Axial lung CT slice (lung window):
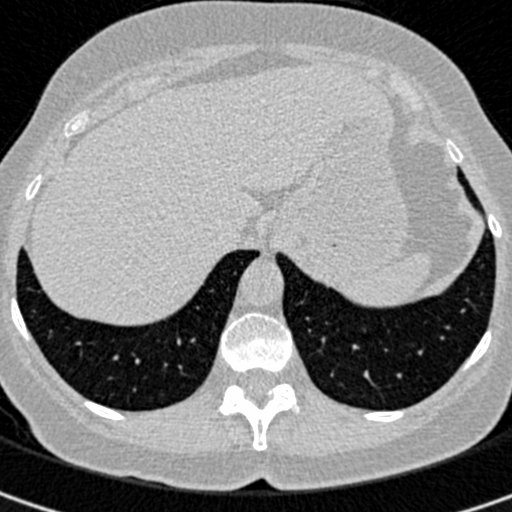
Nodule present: no